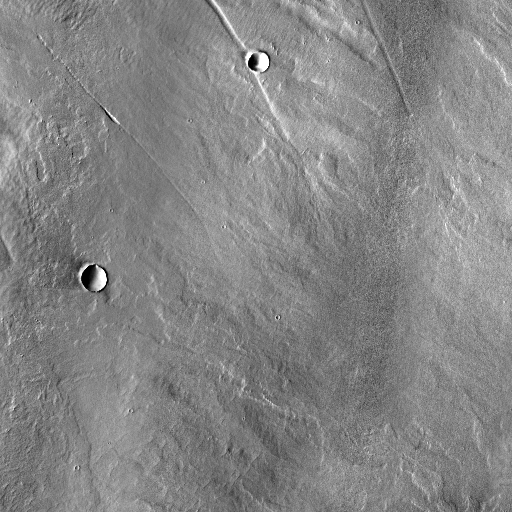
Crater classes present: Background, Other